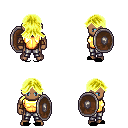
a pixel art fantasy rpg character, male body template, human, dark skin, gold chest armor, metal pants, gold loose hair, leather bracers, black slippers, shield, four views (front, back, left, right), 2x2 character sprite sheet, small pixel art, hard edges, no anti-aliasing